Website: walmart
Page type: account-selection
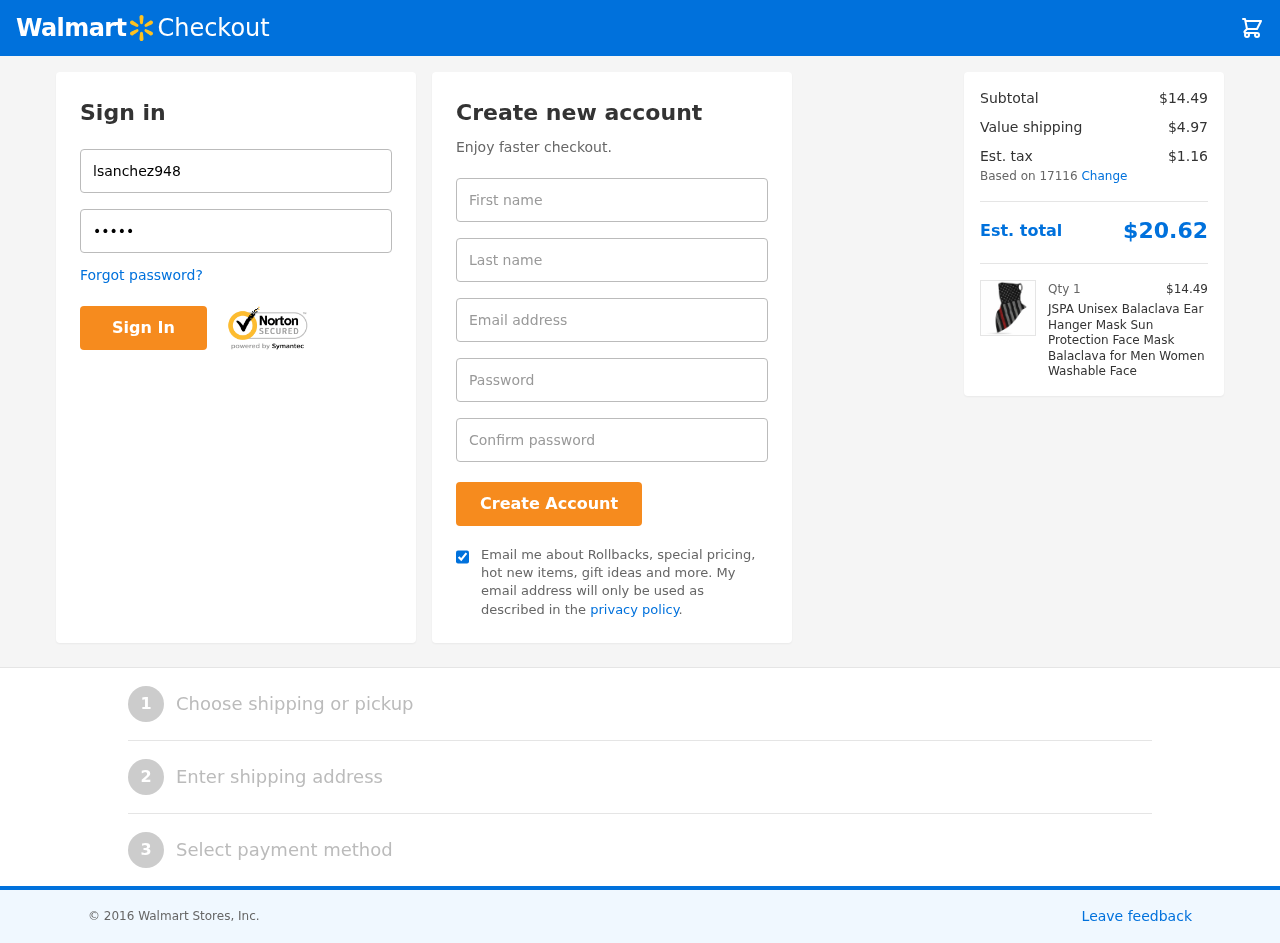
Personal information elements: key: PII_EMAIL
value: lisasanchez@hotmail.com
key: PII_FIRSTNAME
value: Lisa
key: PII_LASTNAME
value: Sanchez
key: PII_LOGIN_USERNAME
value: lsanchez948
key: PII_POSTCODE
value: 17116
Product elements: key: PRODUCT1_NAME
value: JSPA Unisex Balaclava Ear Hanger Mask Sun Protection Face Mask Balaclava for Men Women Washable Face
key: PRODUCT1_PRICE
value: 14.49
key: PRODUCT1_QUANTITY
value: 1
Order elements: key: ORDER_SUBTOTAL
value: $14.49
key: ORDER_SHIPPING_COST
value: $4.97
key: ORDER_TAX
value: $1.16
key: ORDER_TOTAL
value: $20.62